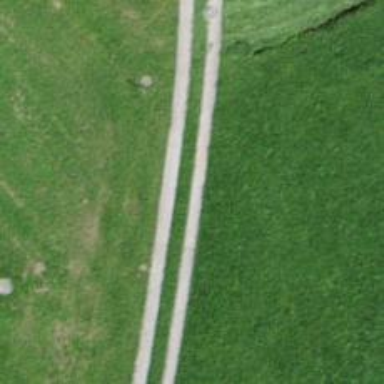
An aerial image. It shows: Well-maintained track road with grade 1 tracktype.